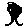
Label: tree